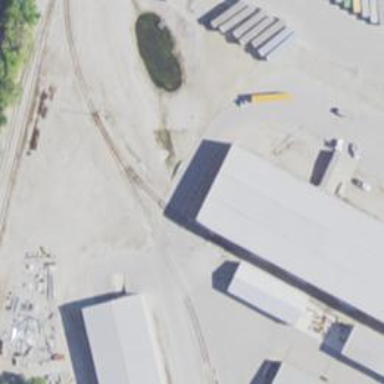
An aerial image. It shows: Rail spur service.